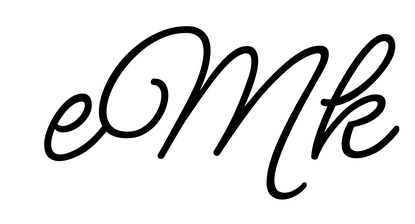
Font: MeowScript-Regular